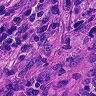
Metastatic tissue present: yes